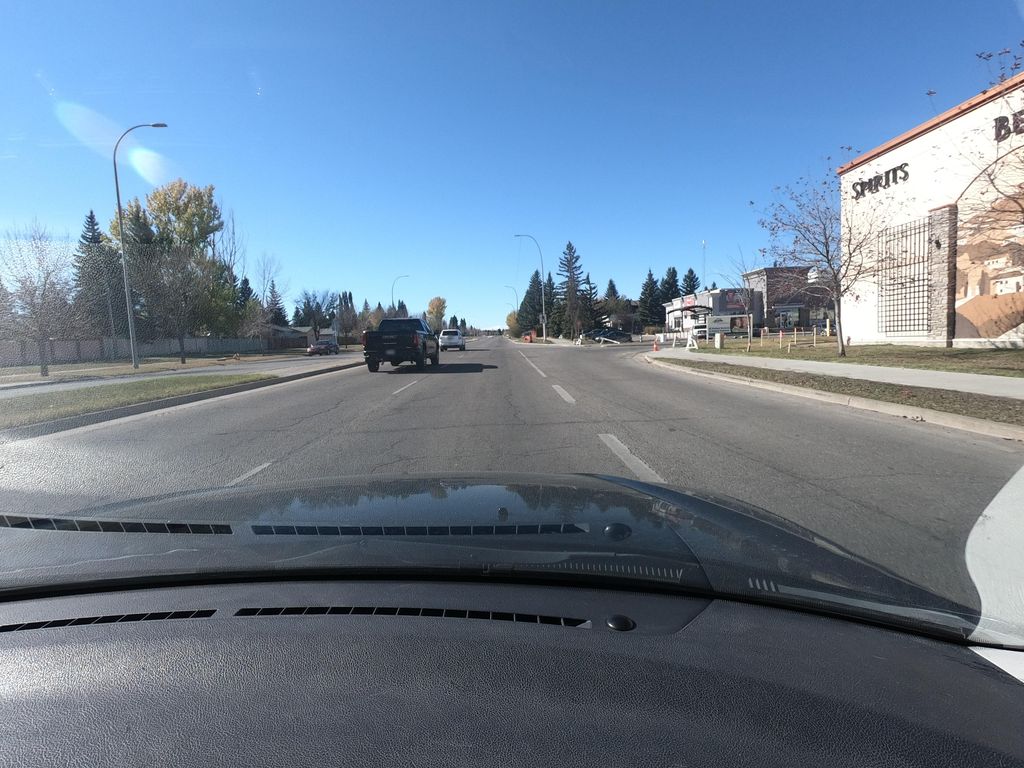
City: calgary